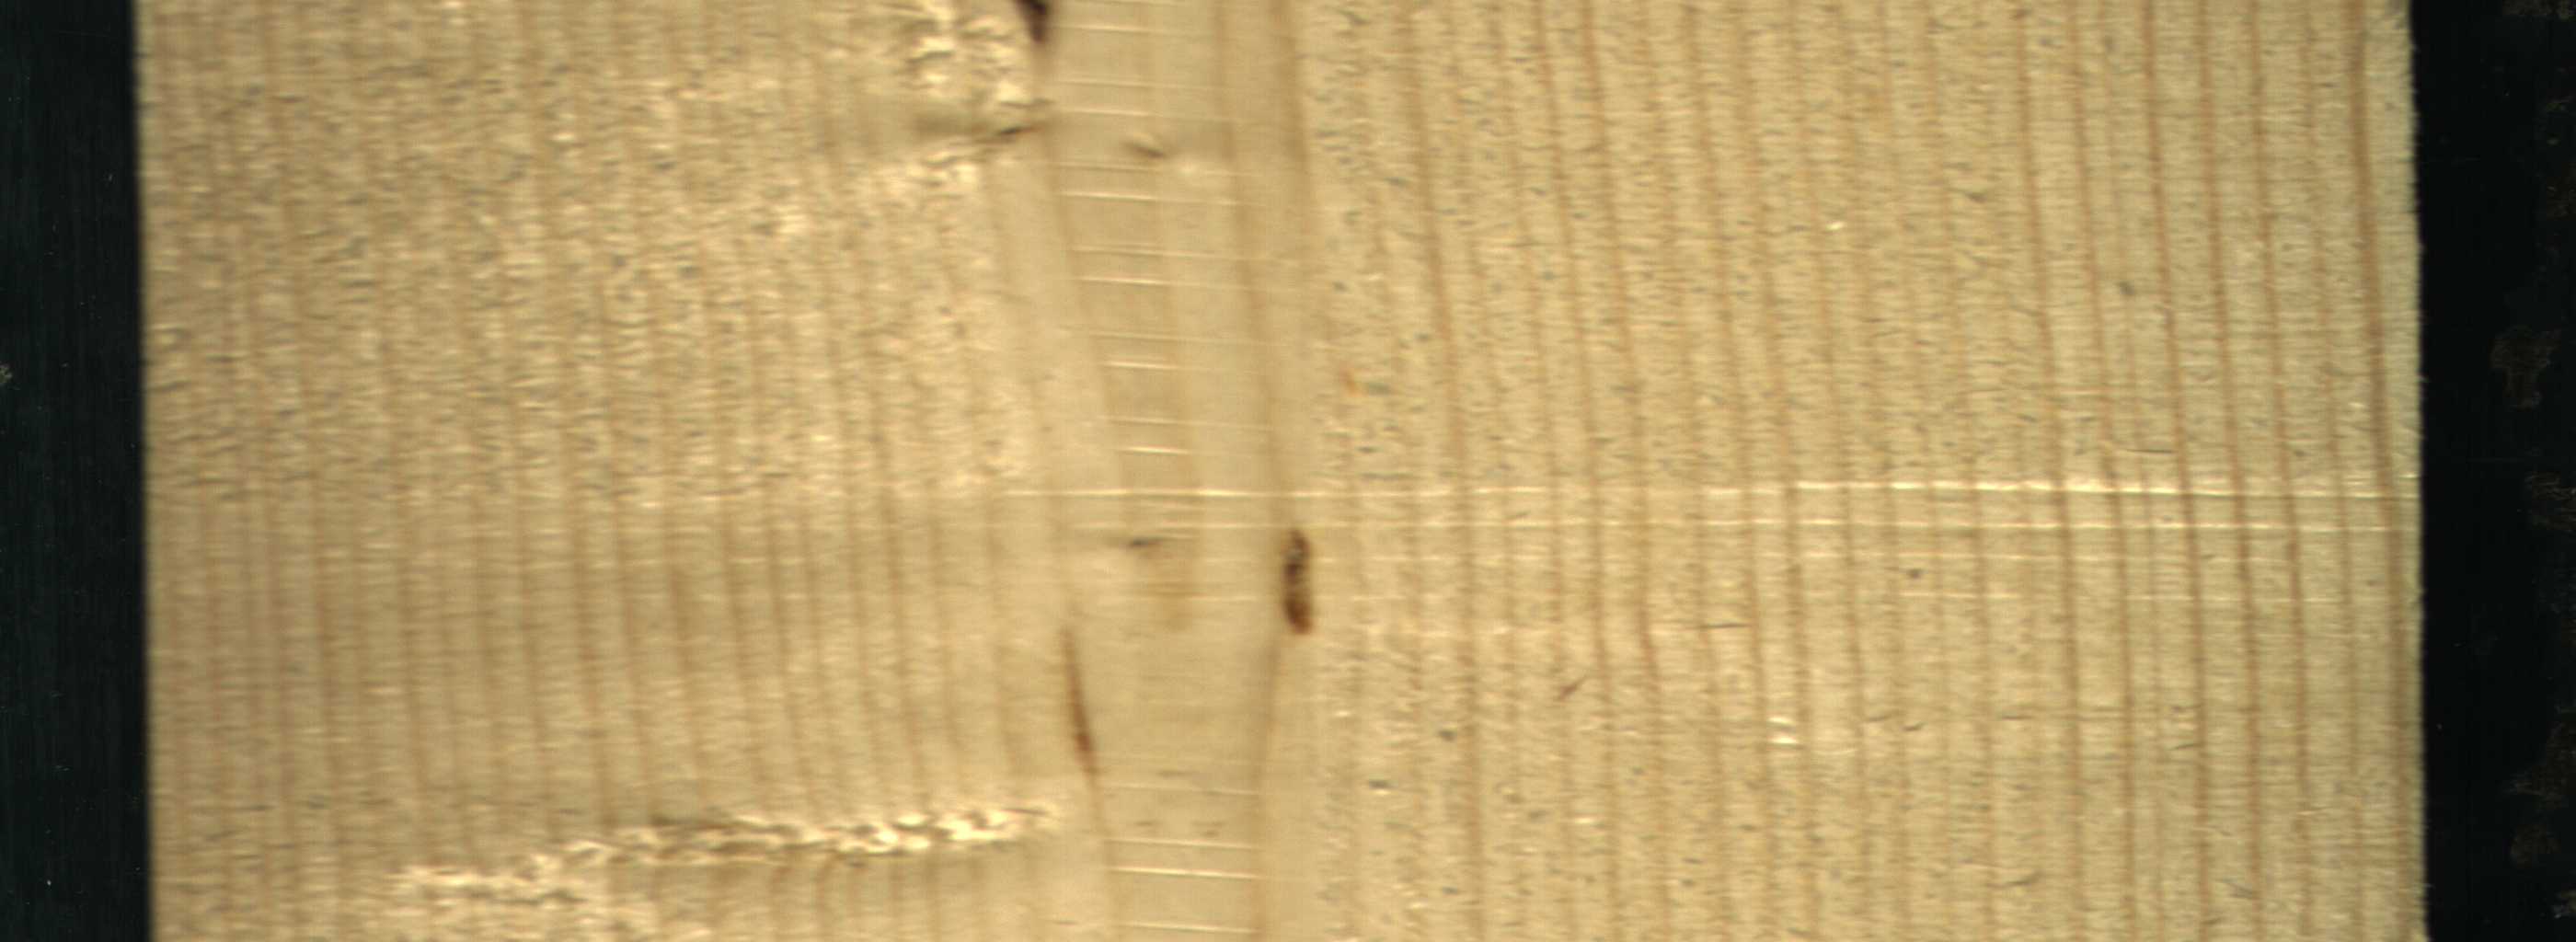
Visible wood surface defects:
Marrow
resin
resin